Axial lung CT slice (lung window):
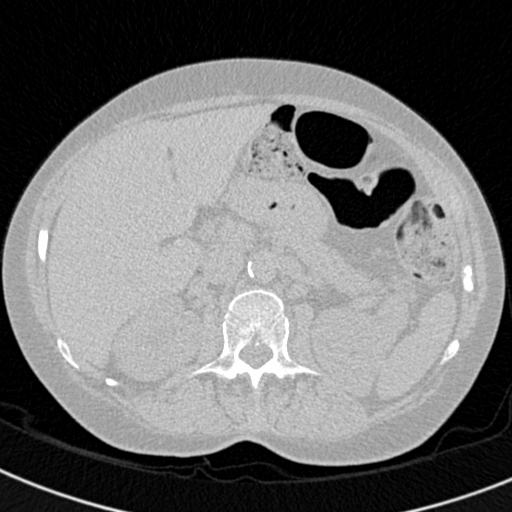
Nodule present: no